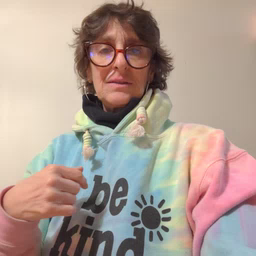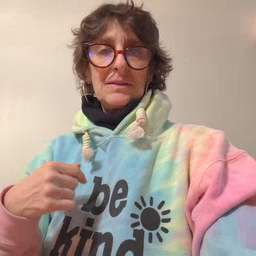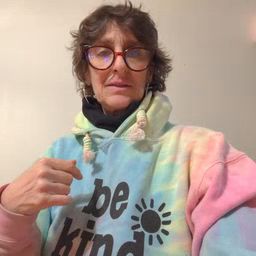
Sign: listen